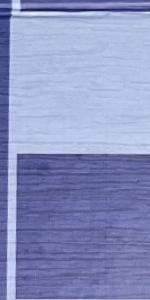
Label: Empty